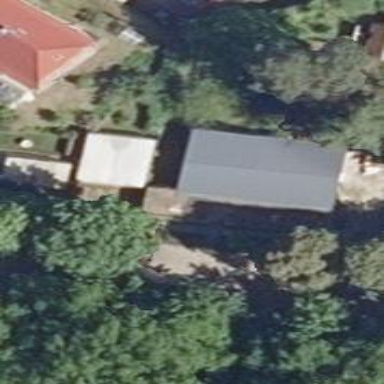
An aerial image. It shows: Cafe.